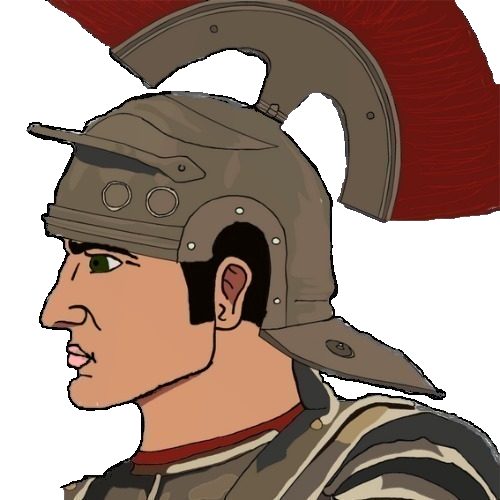
Label: 4_Yes_Chad